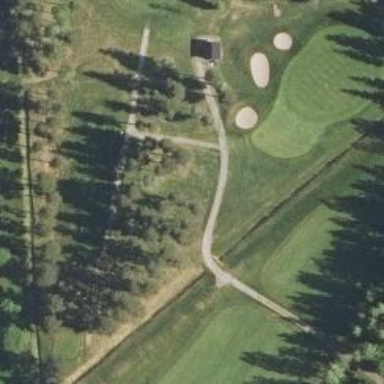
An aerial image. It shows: Path used for both walking and golf.